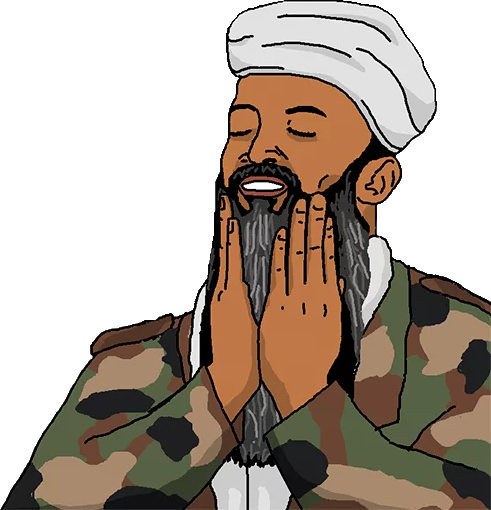
Label: 5_Feels_Good